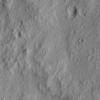
Label: not_dusty